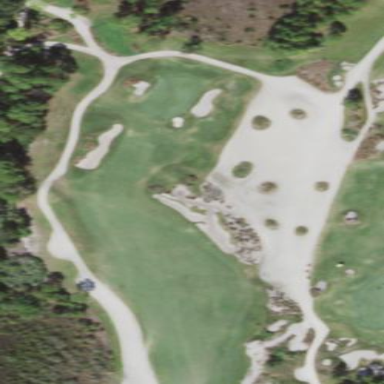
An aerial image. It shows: Golf fairway surrounded by grass.